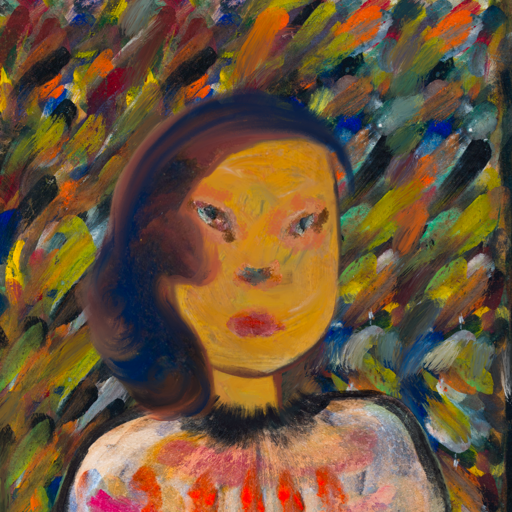
Background: An_Impression, Head And Neck Front: After_Raid, Face Front: Boggyland, Bust: Childish, Hair Front: Mother_And_Son_Son, Head Accessory: Blank, Second Necklace: Blank, Necklace: Blank, Baby: Blank